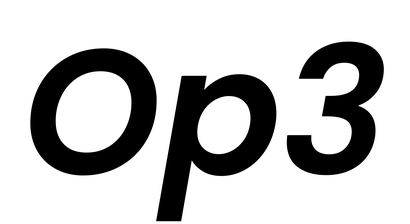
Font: Poppins-SemiBoldItalic